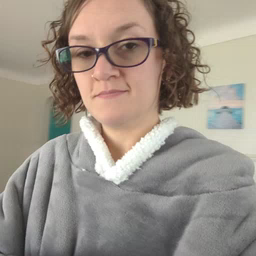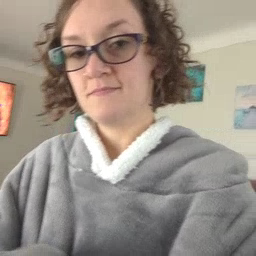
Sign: face